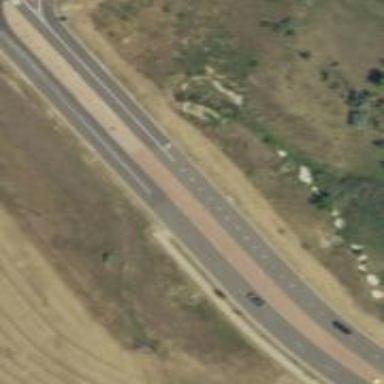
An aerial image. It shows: Kerb barrier.